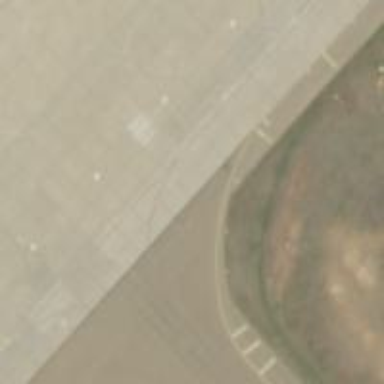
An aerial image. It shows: Image of taxiway at airport.